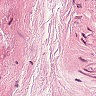
Metastatic tissue present: no